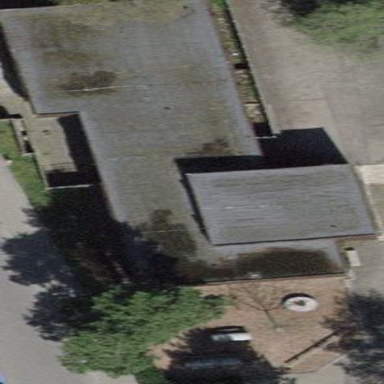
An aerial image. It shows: Flat-roofed building.